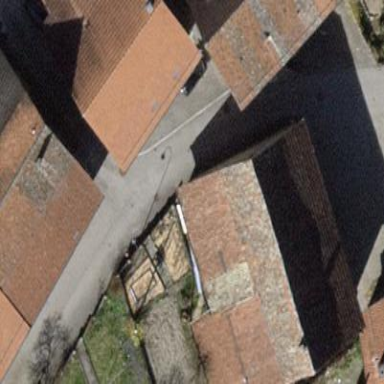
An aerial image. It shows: Farm building with gabled roof.